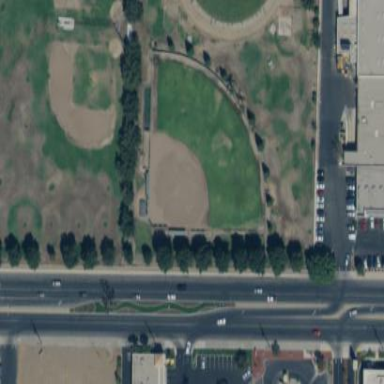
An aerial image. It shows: Softball pitch for leisure sports.